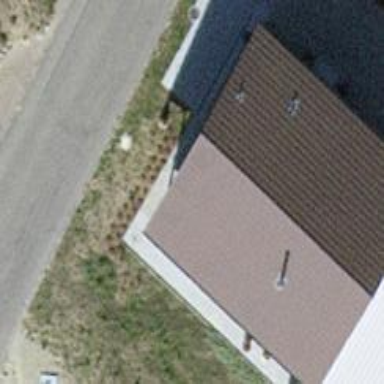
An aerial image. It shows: Gabled roof house.